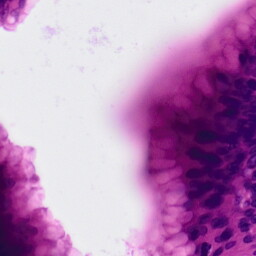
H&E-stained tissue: Colon